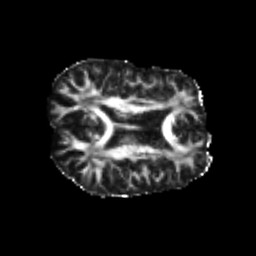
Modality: FA
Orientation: axial
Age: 24
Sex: male
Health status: healthy
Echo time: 0.074 s